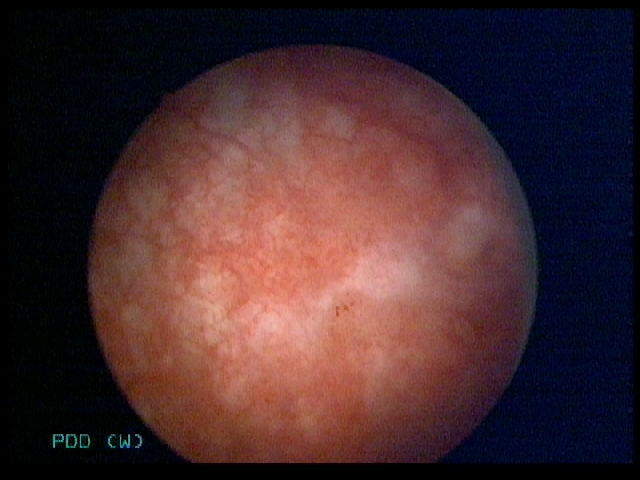
Modality: WLC
Class: Malignant
Subclass: HighGradePapillary
Lesion: L1
Stage: T2
Morphology: Papillary
Bladder cancer association: Yes